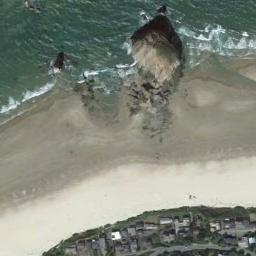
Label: beach